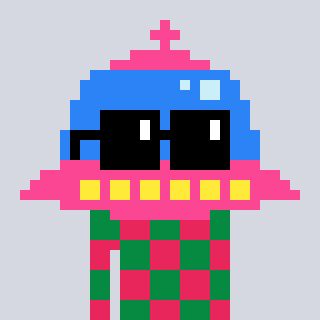
a pixel art character with square black sunglasses, a ufo-shaped head and a redpinkish-colored body on a cool background